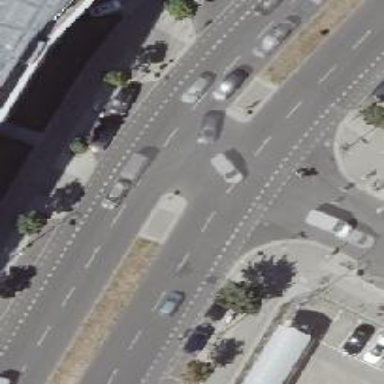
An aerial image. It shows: Unmarked crossing with kerb extension to the right.